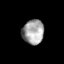
Tissue: skin
Cell type: Epithelial cells
Senescence score: 0.2527
Nuclear area (px): 520
Mean DAPI intensity: 161.379